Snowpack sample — Snodgrass Mountain, Crested Butte, Colorado (2/4/25, 12:06 PM MST)
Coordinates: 38.923, -106.968
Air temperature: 35 °F
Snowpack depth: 80 cm
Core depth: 80 cm
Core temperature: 32 °F
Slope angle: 14°, slope face: 78°
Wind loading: low
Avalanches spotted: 0
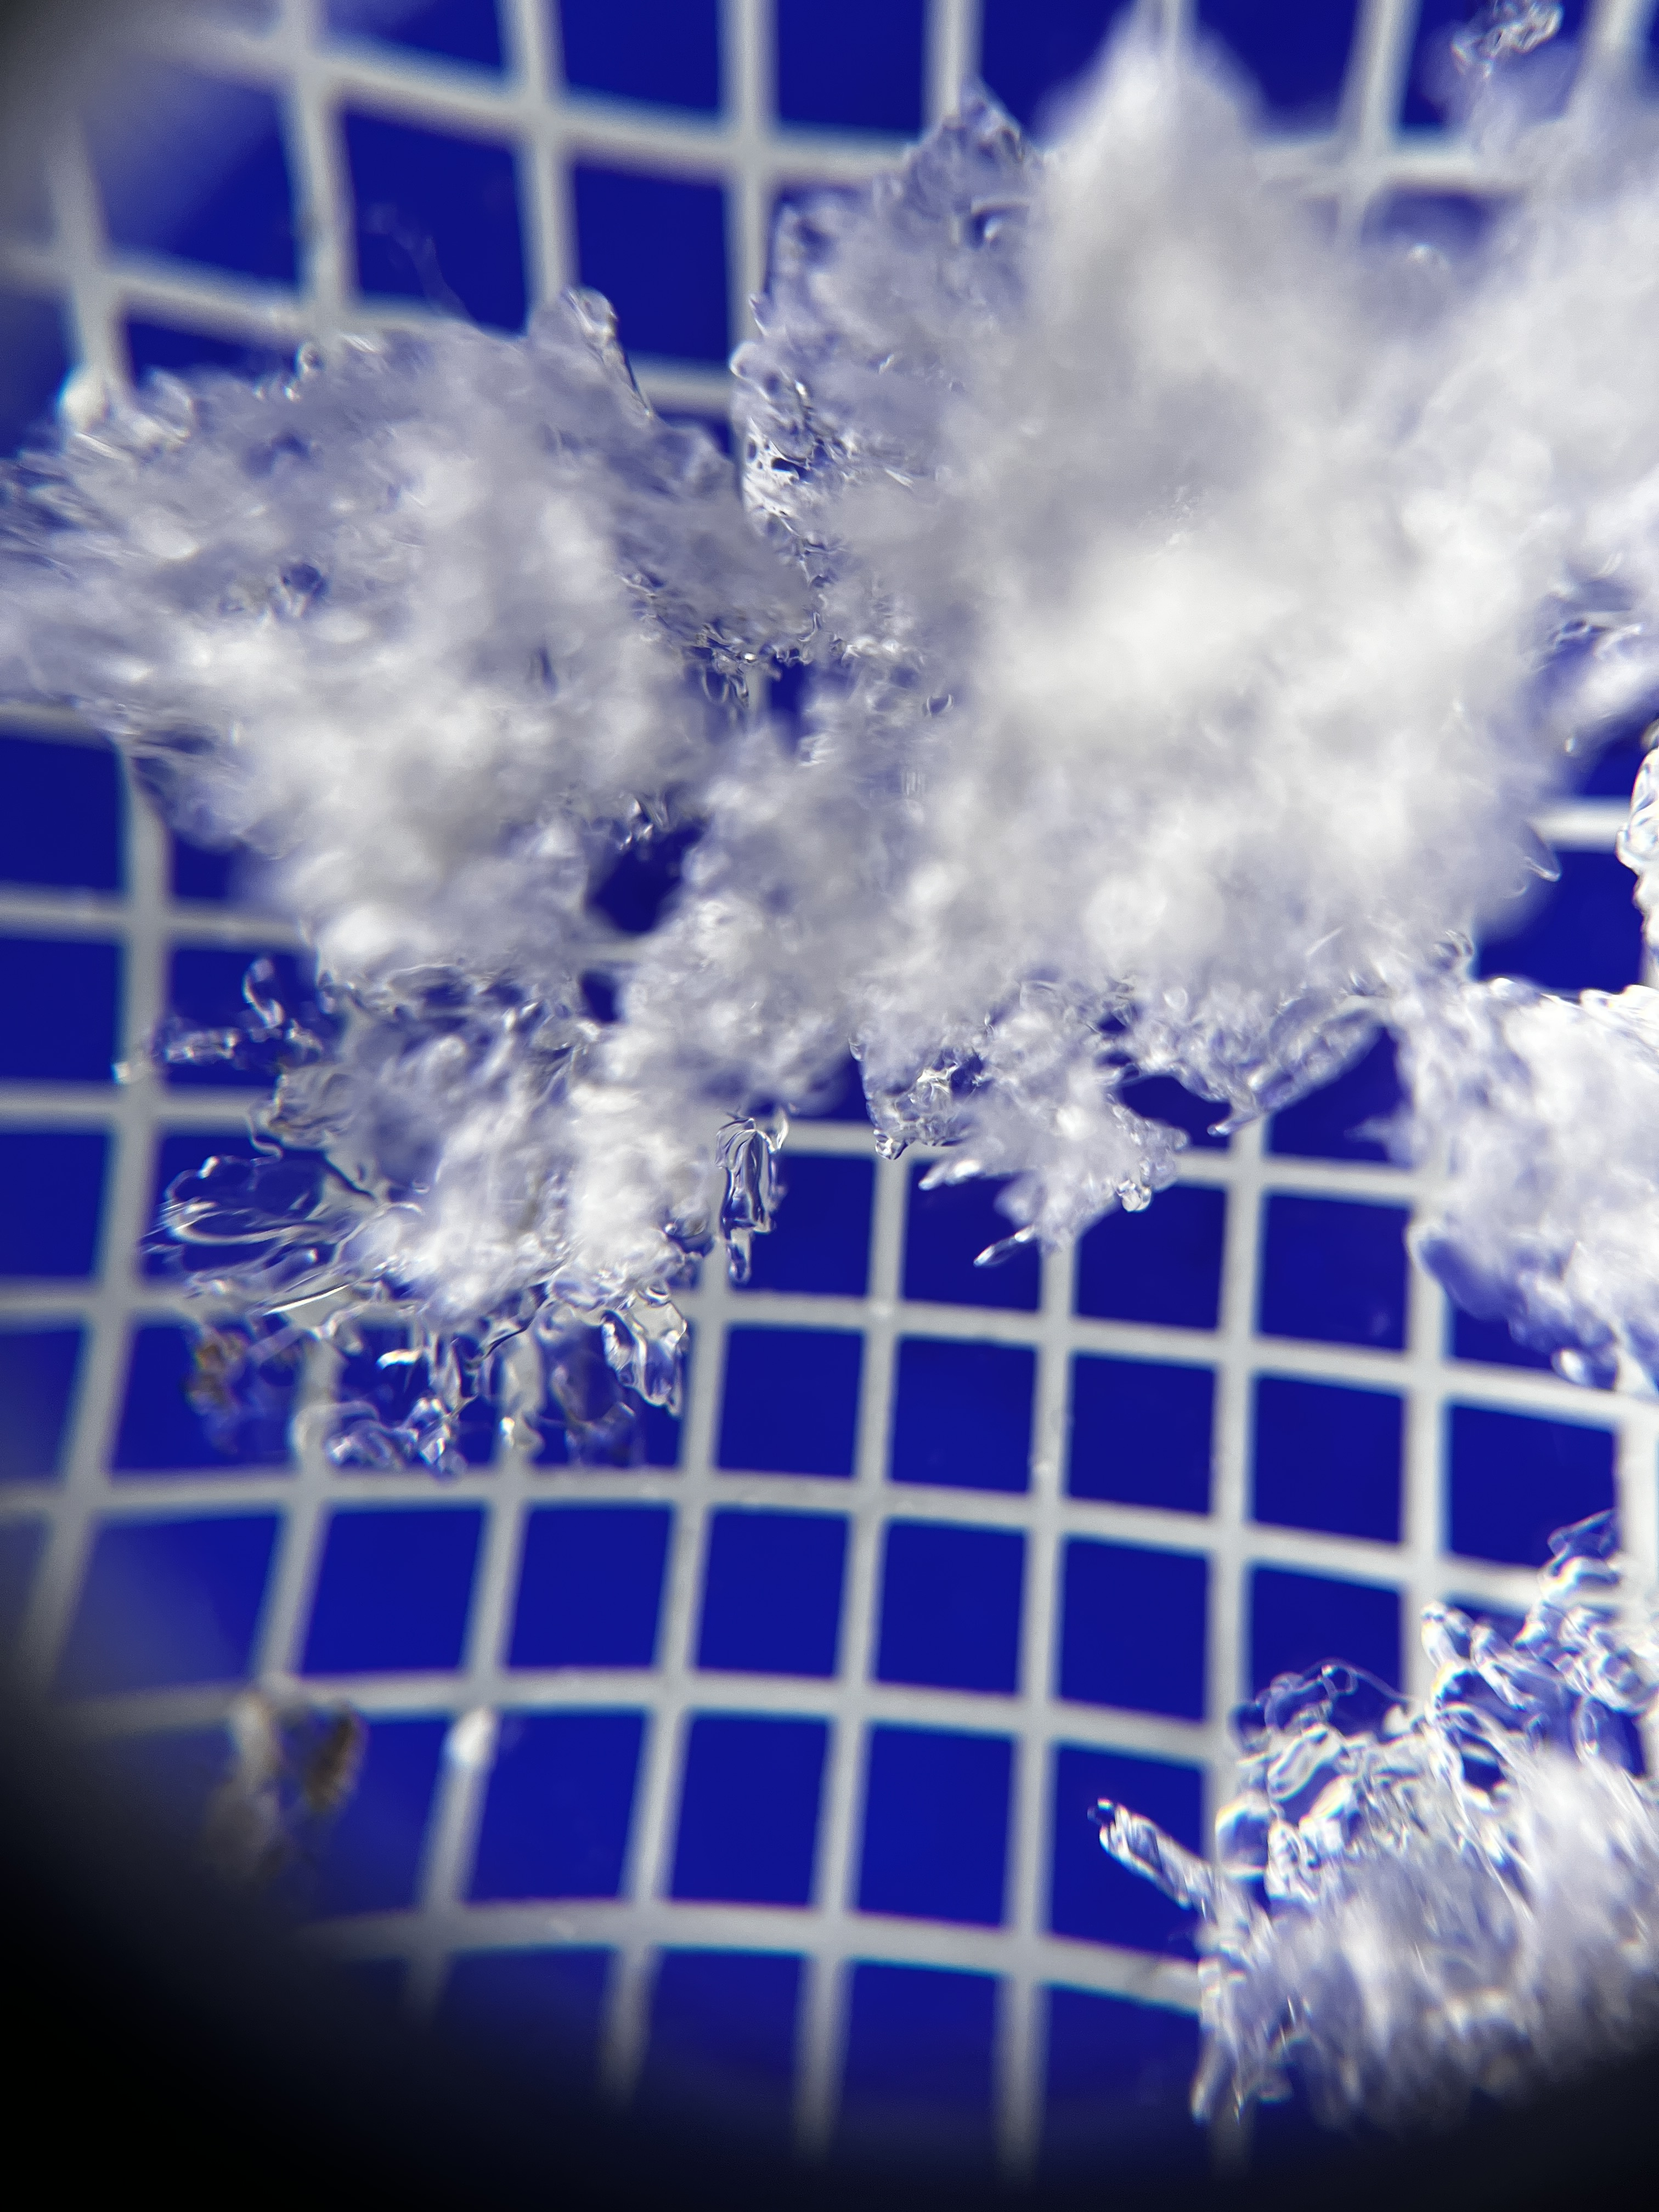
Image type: magnified_profile
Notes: No avalanches nearby, unusually warm weather for the last month reported by residents, Collected 25 yards from treeline